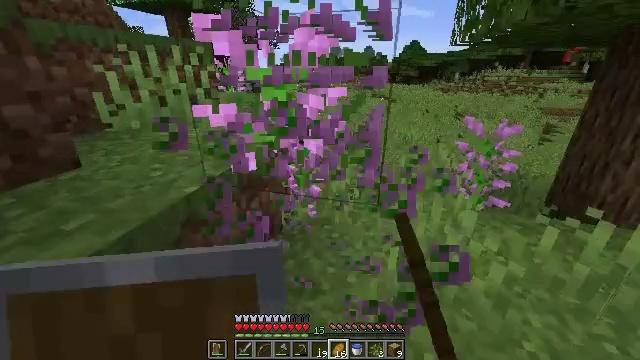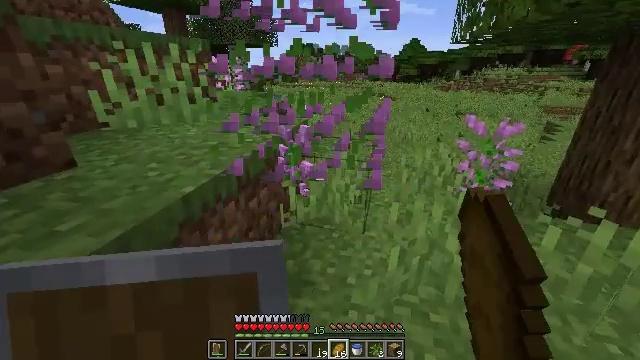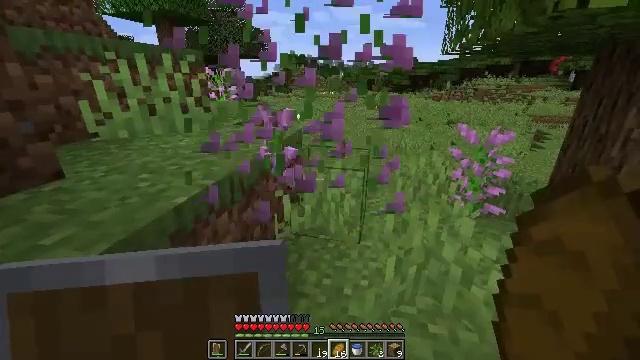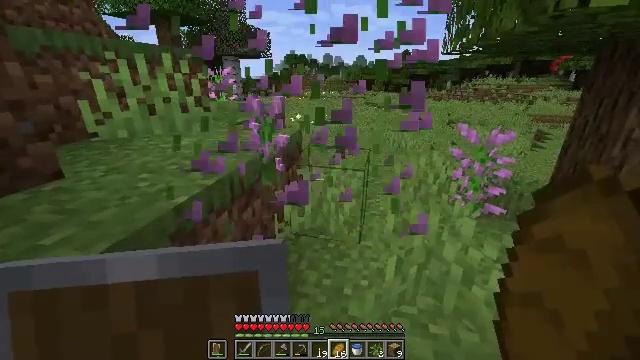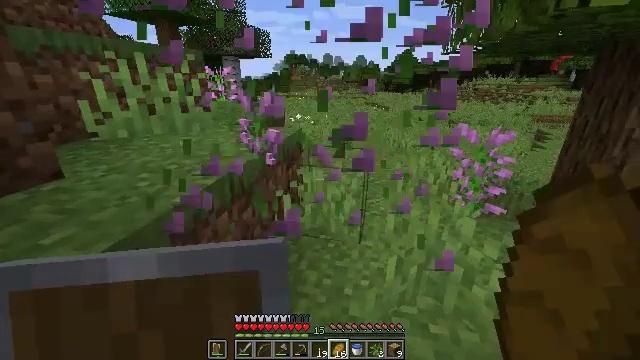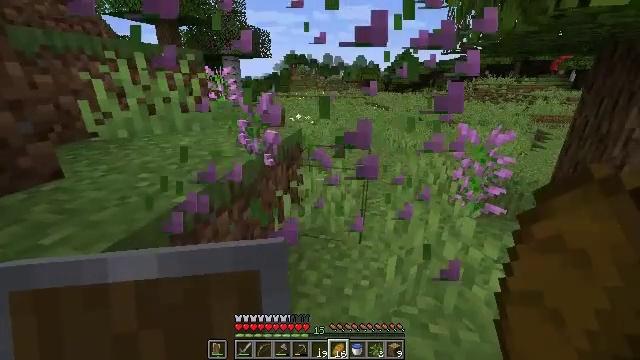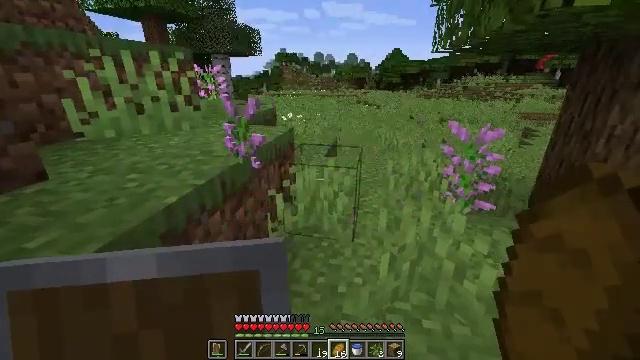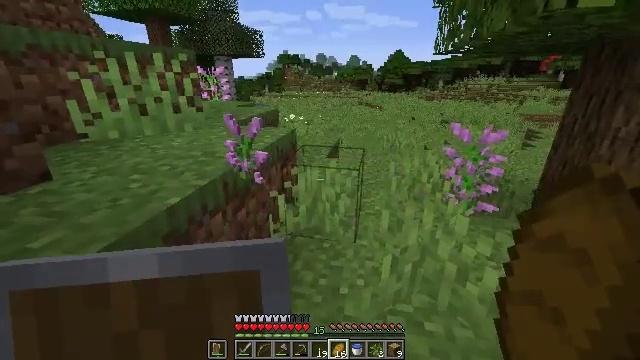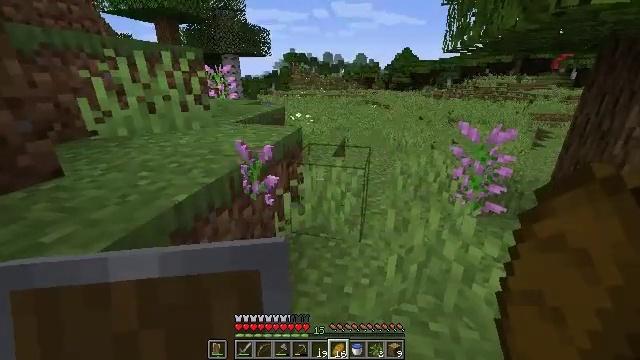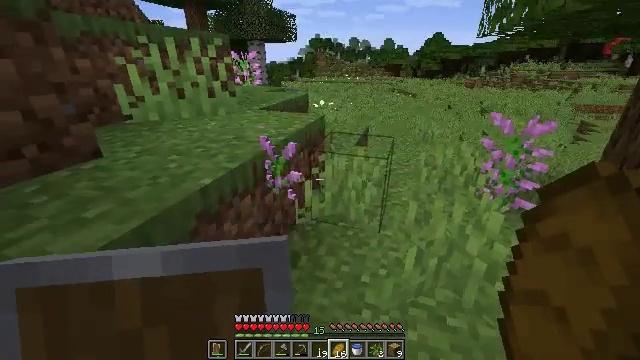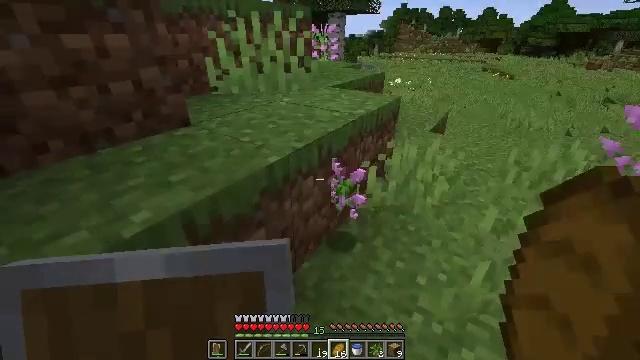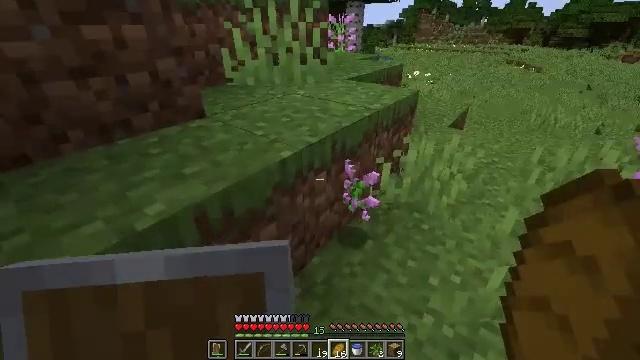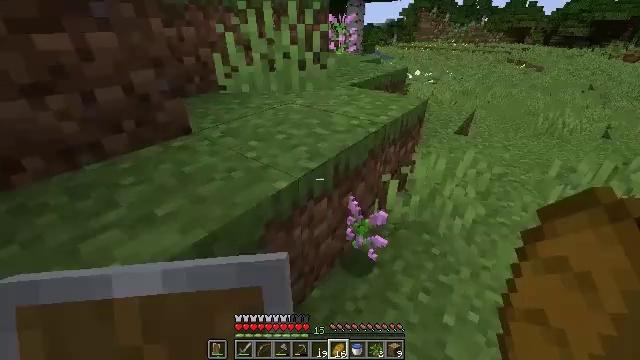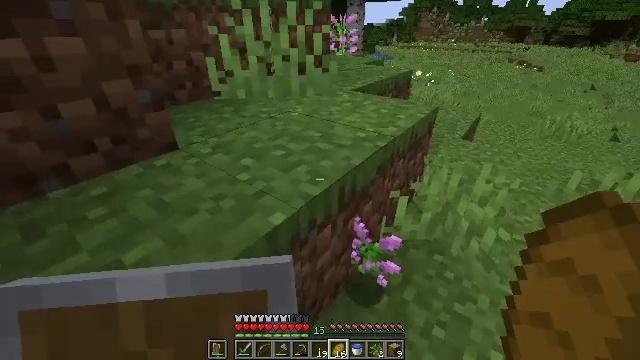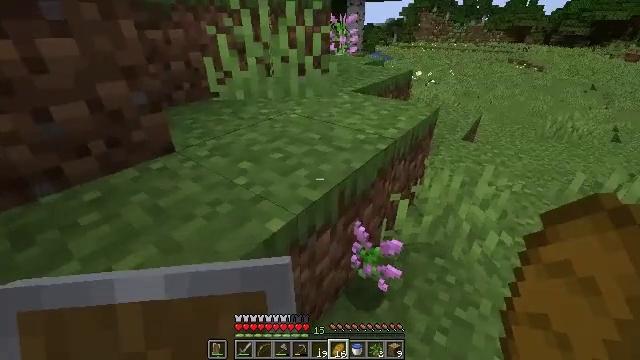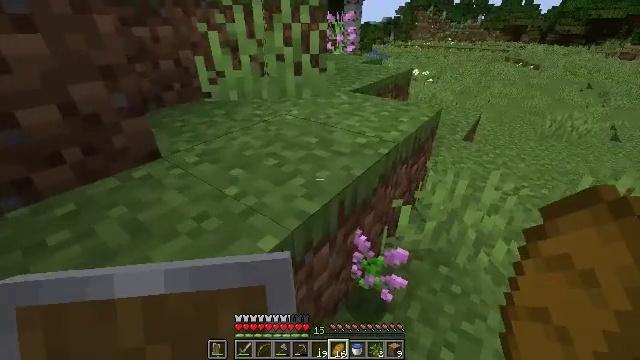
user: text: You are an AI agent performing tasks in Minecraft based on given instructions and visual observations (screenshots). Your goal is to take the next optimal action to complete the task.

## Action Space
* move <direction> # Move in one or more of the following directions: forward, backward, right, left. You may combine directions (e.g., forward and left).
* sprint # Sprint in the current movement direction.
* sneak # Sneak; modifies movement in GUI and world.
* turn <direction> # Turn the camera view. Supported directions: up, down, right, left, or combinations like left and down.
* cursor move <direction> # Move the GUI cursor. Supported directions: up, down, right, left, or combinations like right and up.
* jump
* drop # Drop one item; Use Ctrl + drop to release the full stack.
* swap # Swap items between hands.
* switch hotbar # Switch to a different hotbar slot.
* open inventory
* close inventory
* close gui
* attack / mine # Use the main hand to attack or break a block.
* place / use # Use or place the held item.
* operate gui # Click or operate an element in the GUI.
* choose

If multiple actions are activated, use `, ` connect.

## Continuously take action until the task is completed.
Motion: motion action
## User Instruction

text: Craft magenta dye.
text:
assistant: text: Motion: no_op
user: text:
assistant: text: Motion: turn right and up
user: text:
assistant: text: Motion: no_op
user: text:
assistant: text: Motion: no_op
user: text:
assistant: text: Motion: no_op
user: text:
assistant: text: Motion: turn right
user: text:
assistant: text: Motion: no_op
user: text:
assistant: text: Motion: turn left
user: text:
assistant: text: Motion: turn left and down
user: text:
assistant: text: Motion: move forward, turn left and down
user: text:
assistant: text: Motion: move forward, turn left and down
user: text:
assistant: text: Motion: move forward
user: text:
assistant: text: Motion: move forward
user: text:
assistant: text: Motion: no_op
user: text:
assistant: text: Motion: no_op
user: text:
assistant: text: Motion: turn right
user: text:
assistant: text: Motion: no_op
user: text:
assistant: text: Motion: no_op
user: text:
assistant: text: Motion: turn right
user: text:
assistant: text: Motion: turn right and up
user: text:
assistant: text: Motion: turn right
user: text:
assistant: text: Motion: move forward, turn right
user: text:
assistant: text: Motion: move forward
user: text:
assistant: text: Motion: move forward
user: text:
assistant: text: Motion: move forward
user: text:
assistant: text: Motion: open inventory
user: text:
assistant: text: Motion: turn right and down, open inventory
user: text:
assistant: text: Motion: turn right, open inventory
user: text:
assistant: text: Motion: turn right and up
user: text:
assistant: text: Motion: turn right